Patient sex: M
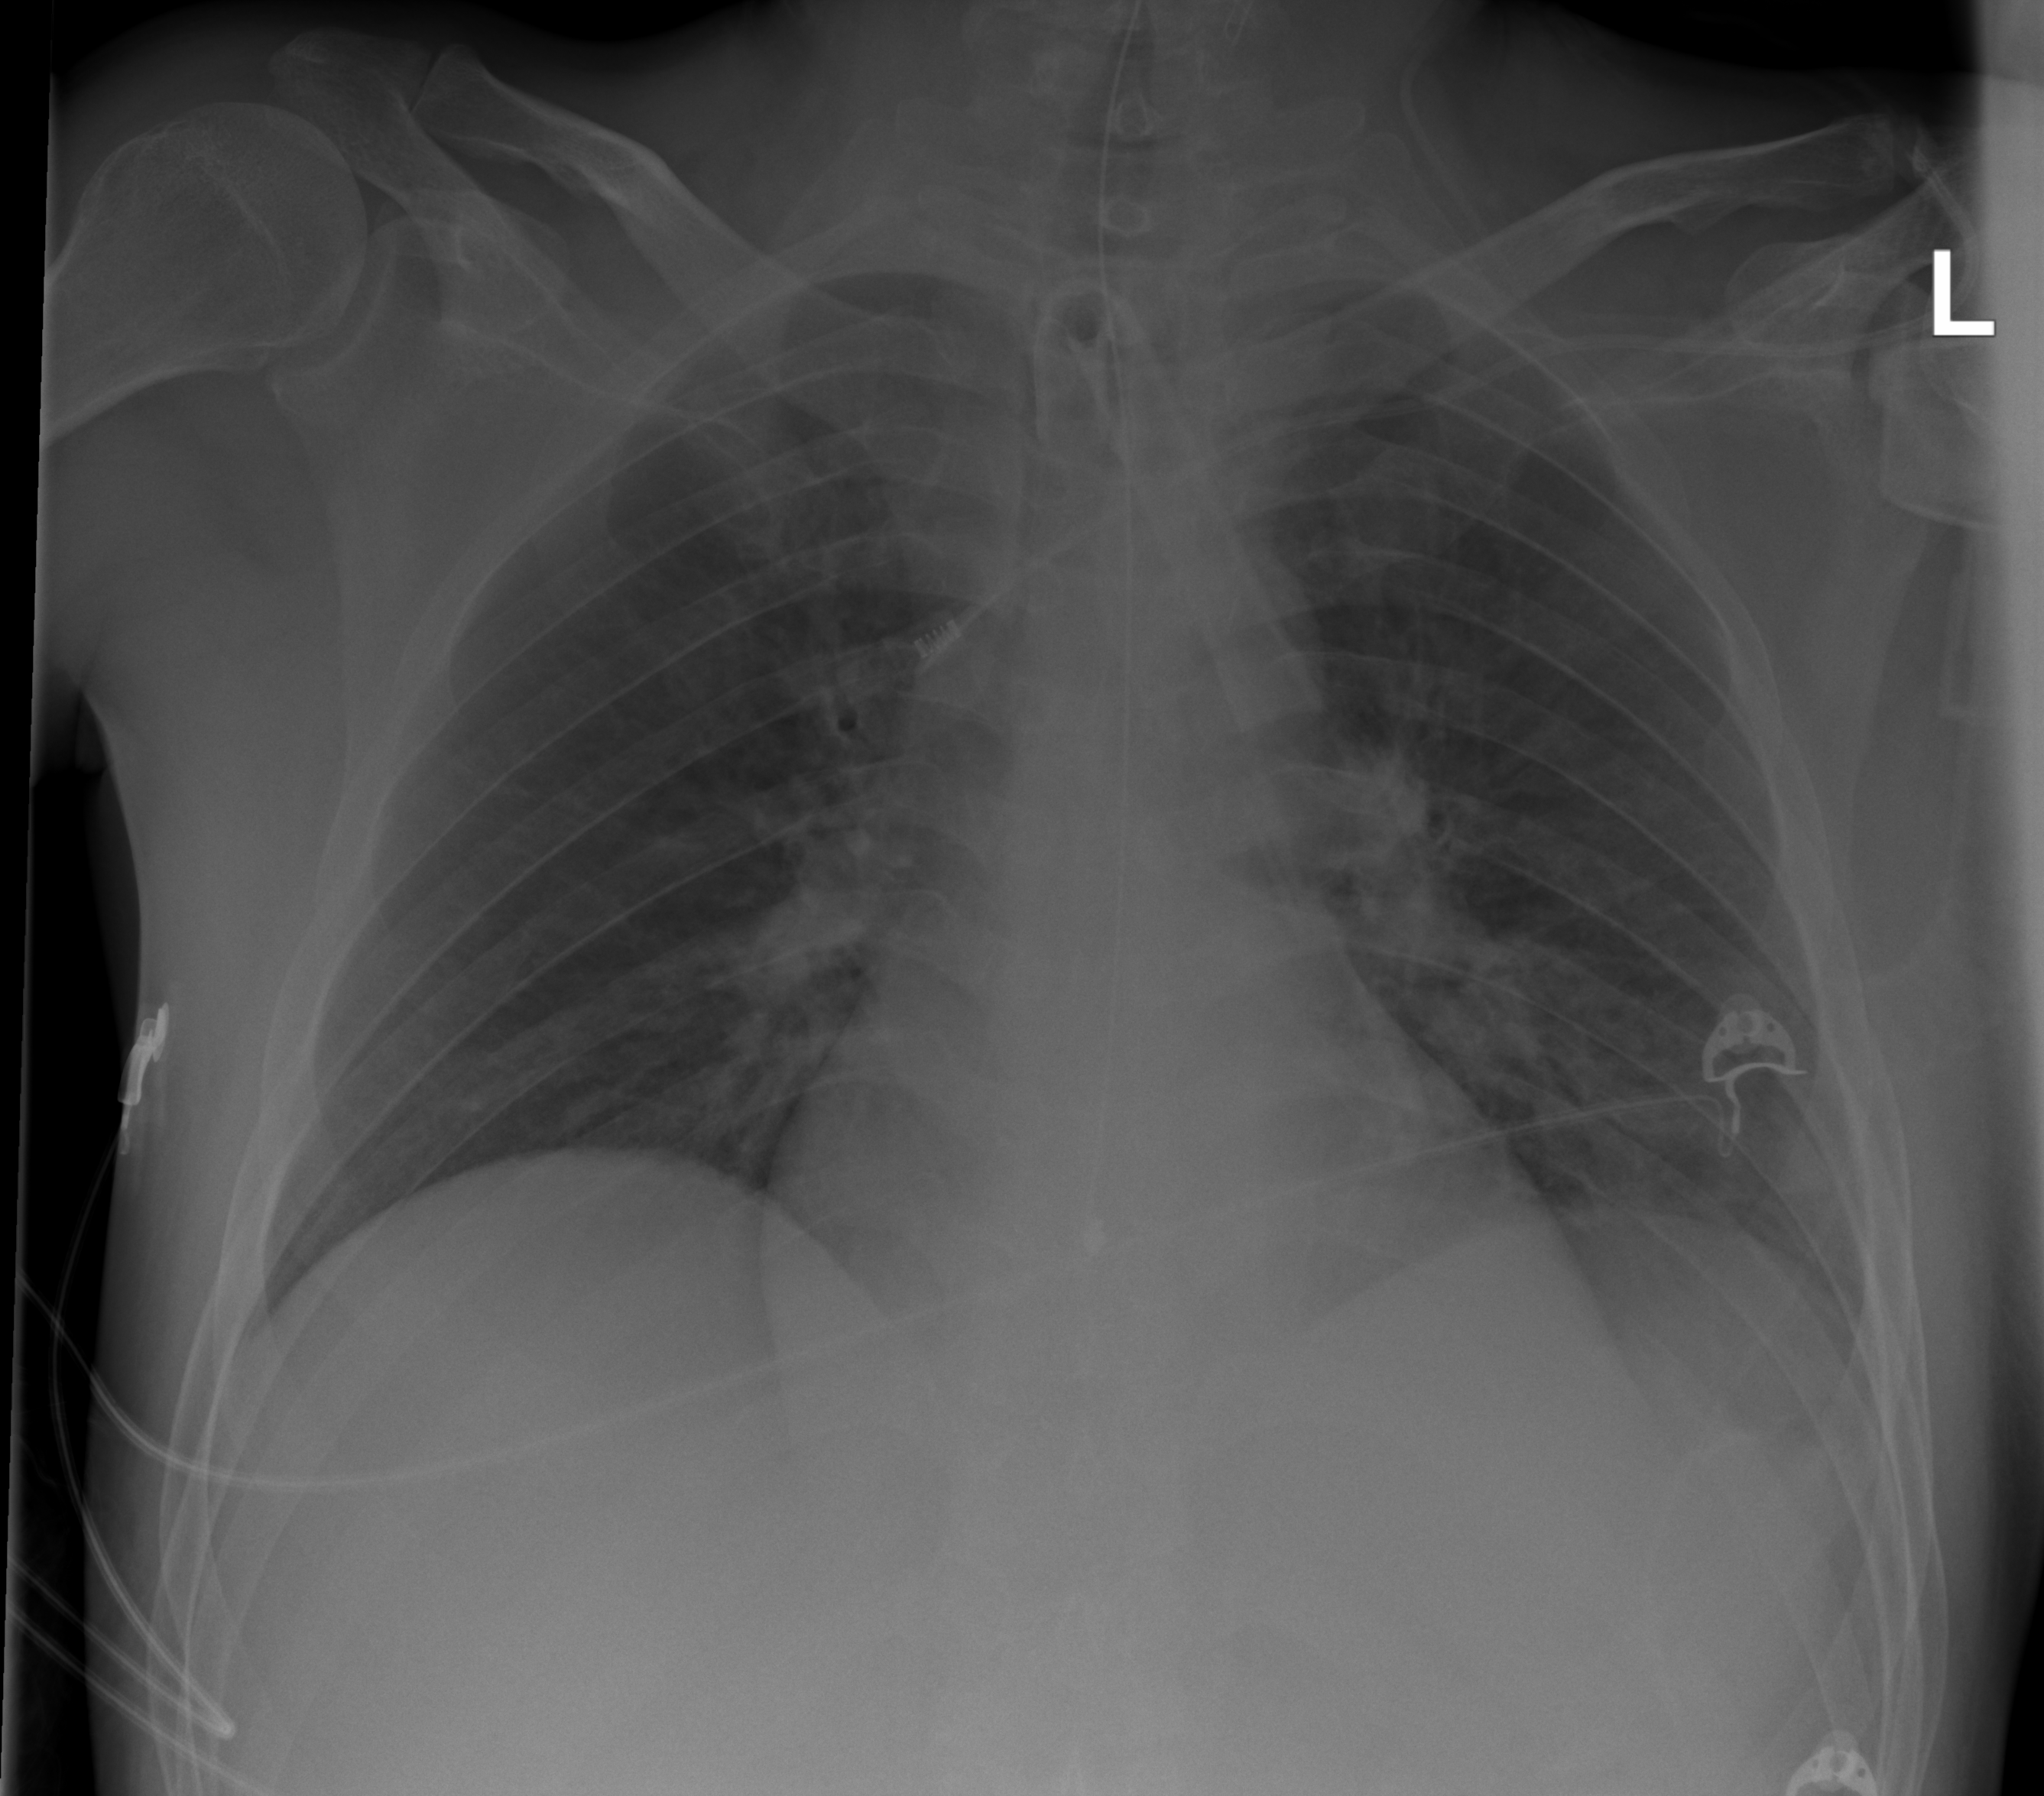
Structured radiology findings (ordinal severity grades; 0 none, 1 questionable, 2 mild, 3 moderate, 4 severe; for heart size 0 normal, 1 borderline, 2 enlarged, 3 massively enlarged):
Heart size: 0
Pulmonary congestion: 0
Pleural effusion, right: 0
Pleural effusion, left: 0
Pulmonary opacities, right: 0
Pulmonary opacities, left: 2
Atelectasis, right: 0
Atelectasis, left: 2